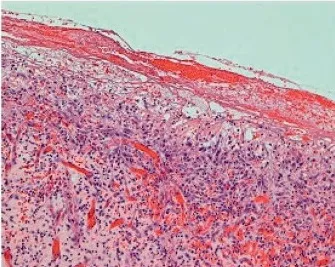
(B) A high-power view of the inner capsule lining shows inflamed granulation tissue with neovascularization, fibroblast proliferation, acute and chronic inflammatory cells (including macrophages) and fibrin deposits on the surface (H&E, x100).
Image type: pathology (h&e)